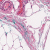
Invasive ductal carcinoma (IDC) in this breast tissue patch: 0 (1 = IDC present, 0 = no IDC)